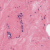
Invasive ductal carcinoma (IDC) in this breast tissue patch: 0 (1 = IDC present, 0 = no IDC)